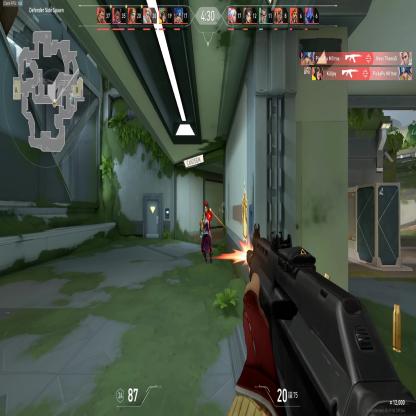
Label: enemy